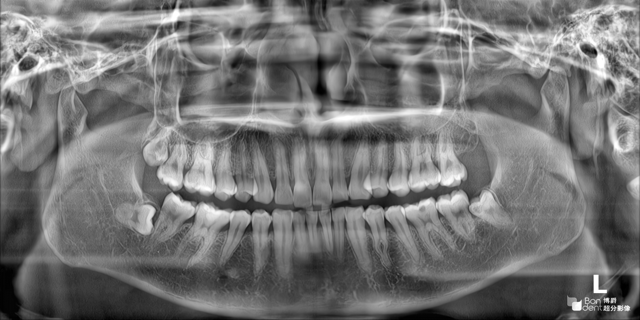
adult